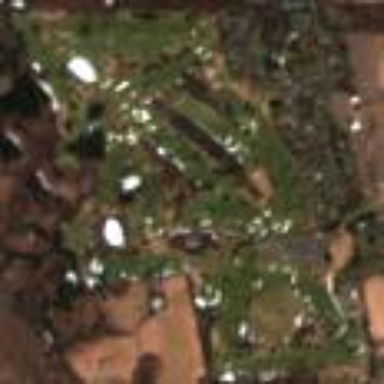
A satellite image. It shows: Golf course.